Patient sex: M
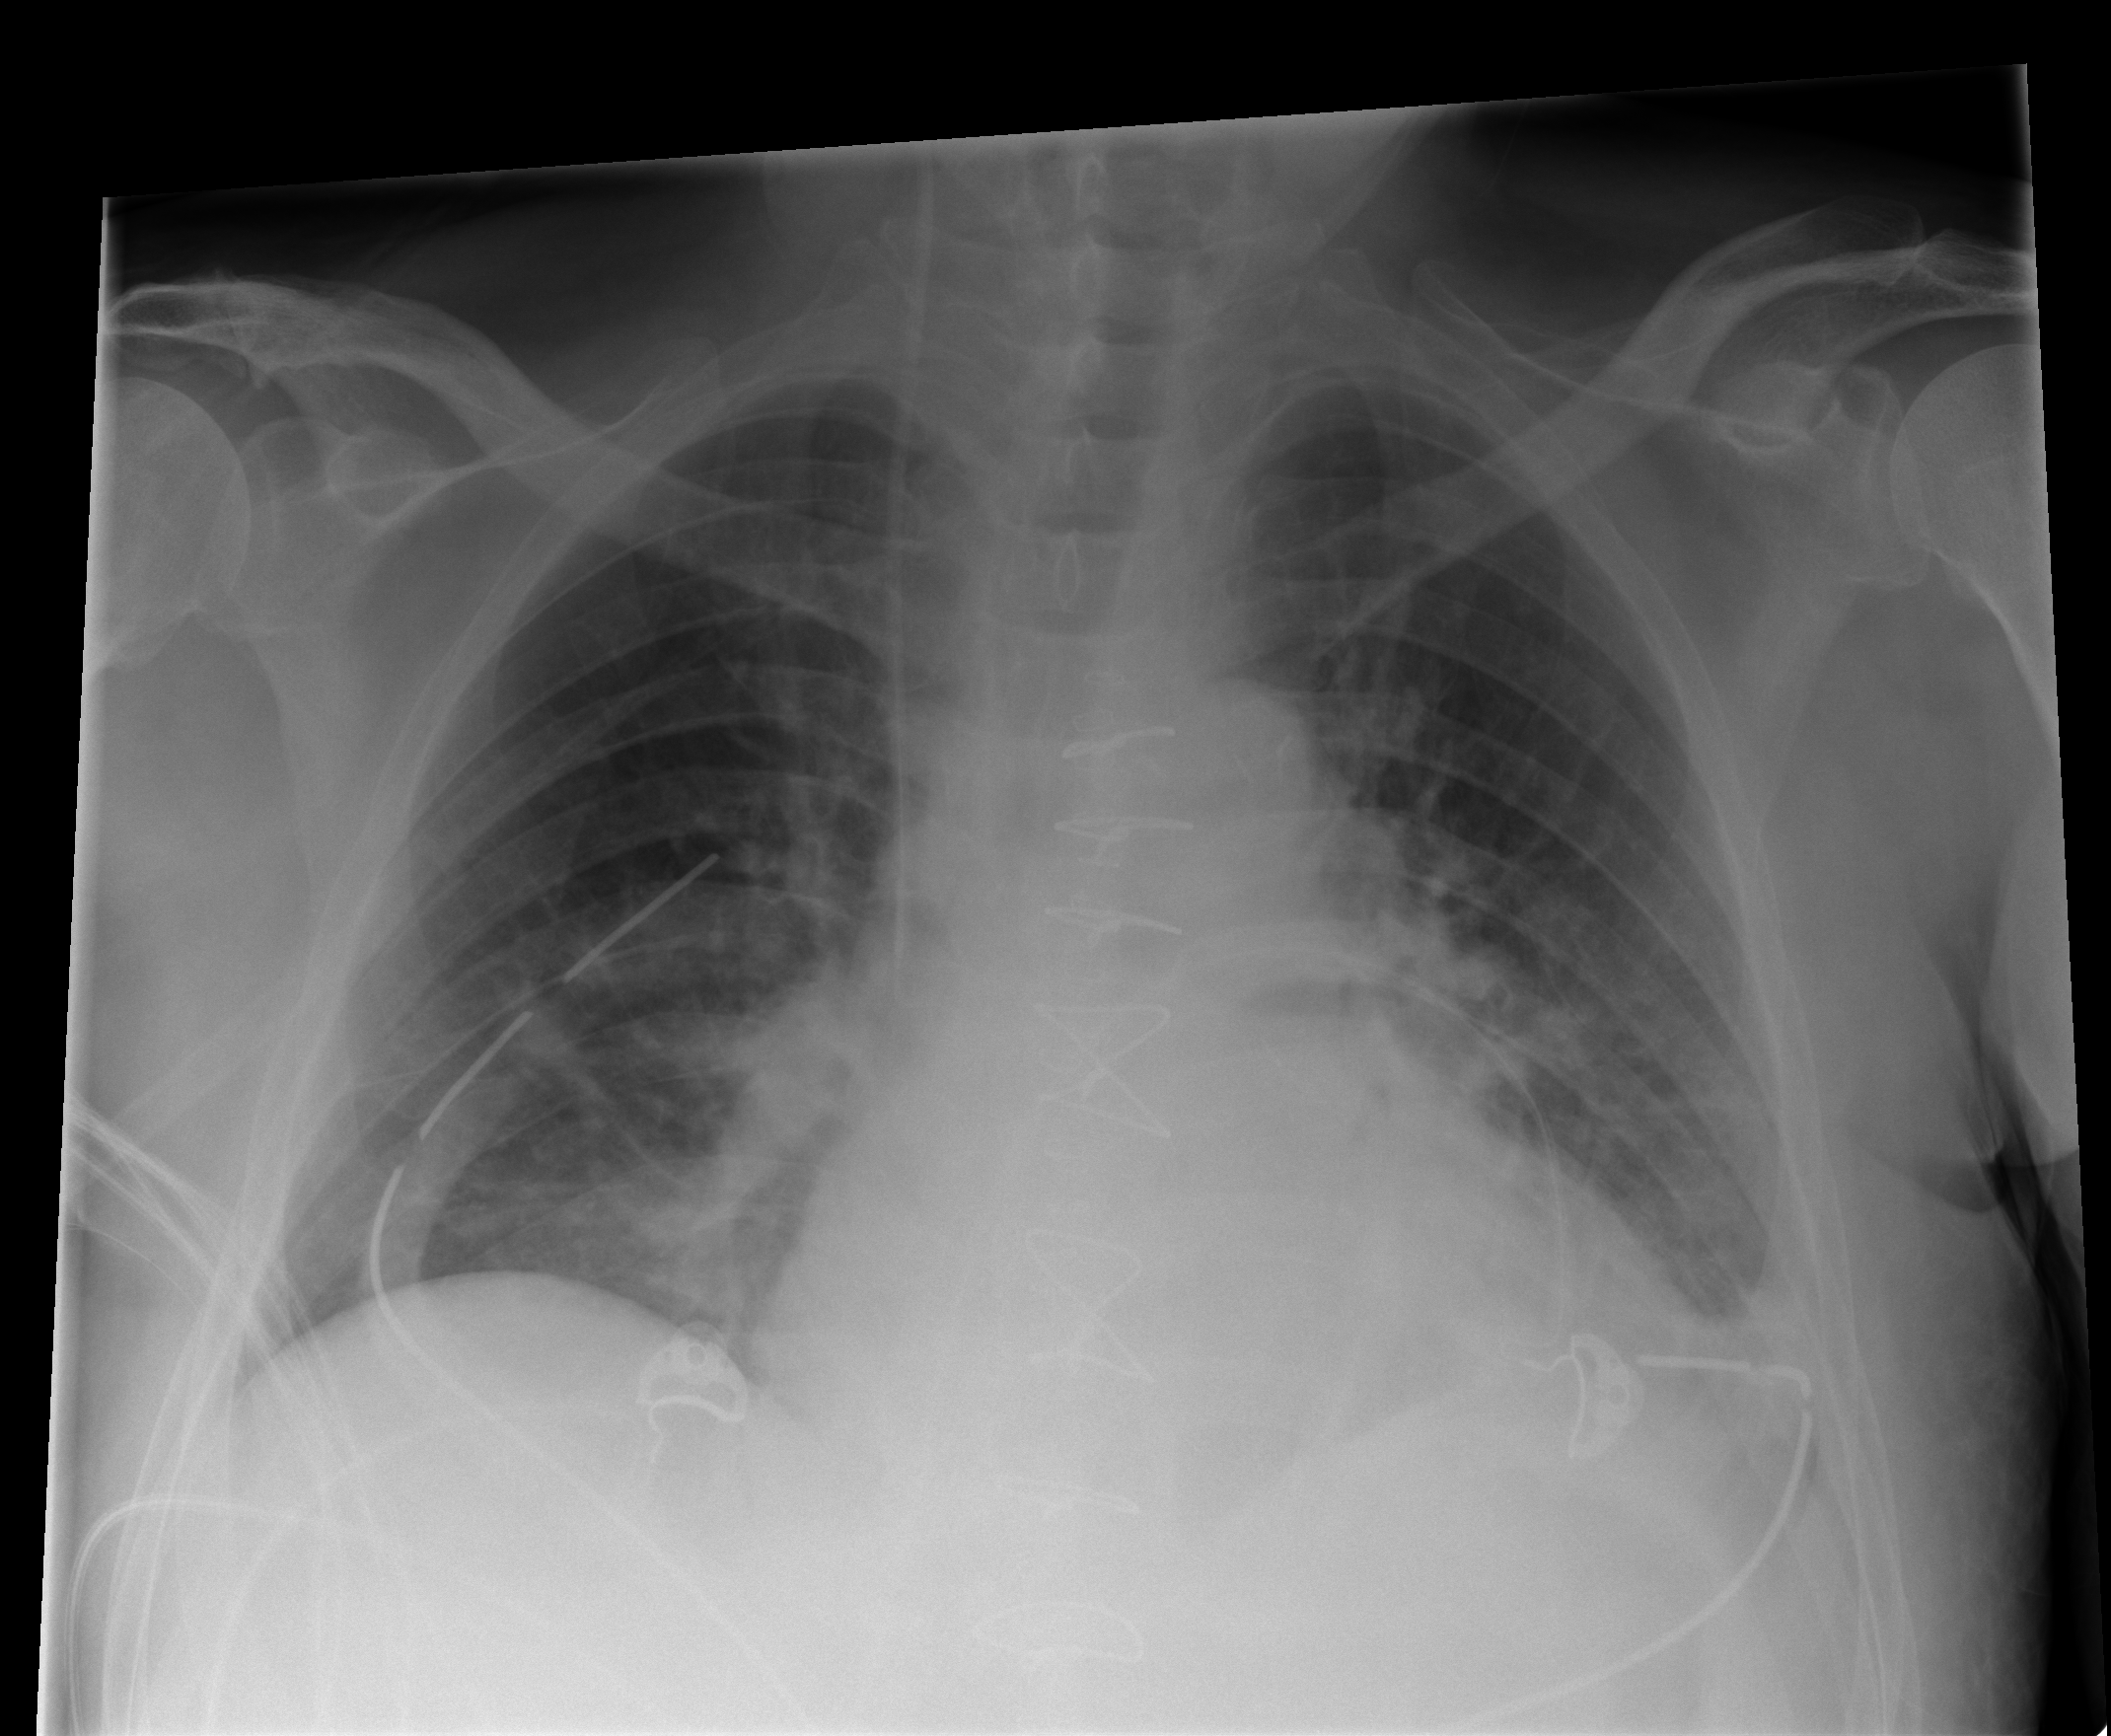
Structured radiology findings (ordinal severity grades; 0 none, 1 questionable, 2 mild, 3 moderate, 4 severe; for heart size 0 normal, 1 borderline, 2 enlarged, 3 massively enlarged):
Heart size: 2
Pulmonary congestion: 2
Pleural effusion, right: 0
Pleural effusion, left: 2
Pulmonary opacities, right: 0
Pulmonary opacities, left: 0
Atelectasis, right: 1
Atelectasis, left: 2